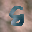
Label: 8